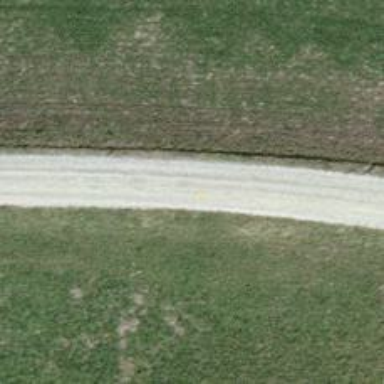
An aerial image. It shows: Track with pebblestone surface. The track type is grade2.